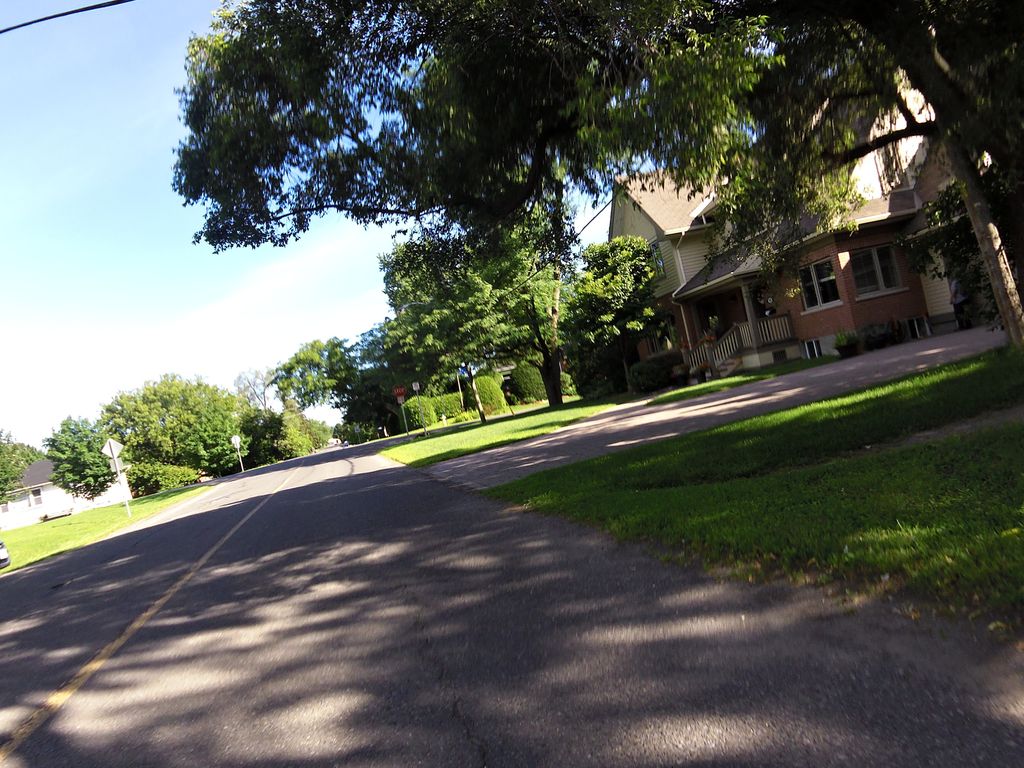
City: ottawa-gatineau